Aerial crown-view tile of a tropical tree (Barro Colorado Island, Panama), acquired 20240813:
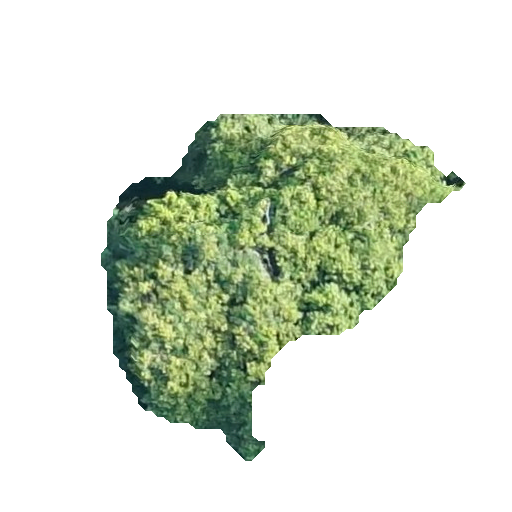
Species: Protium stevensonii
GBIF accepted scientific name: Tetragastris panamensis
Crown area: 107.955 m²